Field crop: tomato
Growth stage: 2
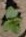
Species: solanum